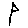
Label: line